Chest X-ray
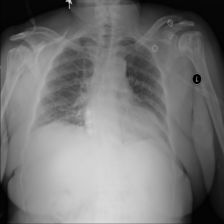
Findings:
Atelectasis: negative
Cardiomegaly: negative
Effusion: negative
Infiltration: negative
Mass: negative
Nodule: negative
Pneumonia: negative
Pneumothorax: negative
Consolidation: negative
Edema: negative
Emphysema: negative
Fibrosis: negative
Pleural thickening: negative
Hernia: negative